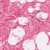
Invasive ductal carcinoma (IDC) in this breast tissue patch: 0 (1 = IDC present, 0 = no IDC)